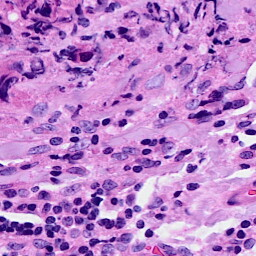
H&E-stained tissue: Breast